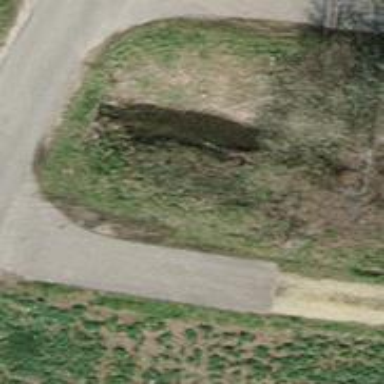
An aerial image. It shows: Tunnel.